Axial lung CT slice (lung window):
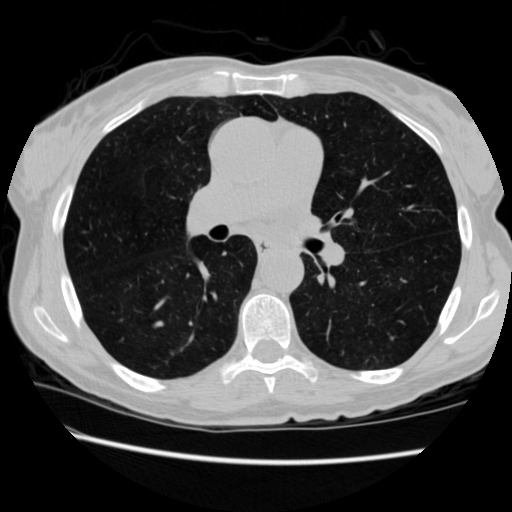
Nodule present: no